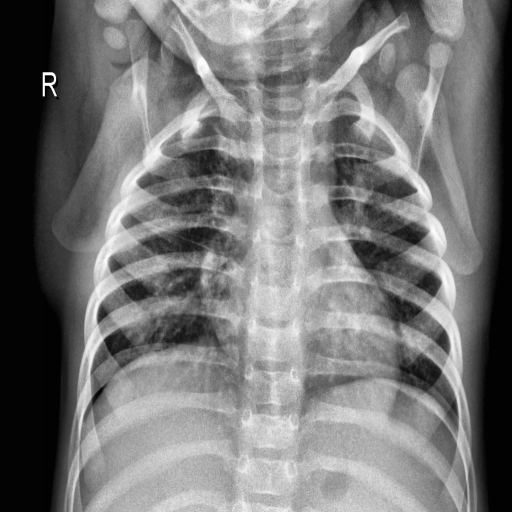
Finding: NORMAL